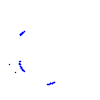
Particle: kaon